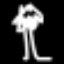
Label: palm tree